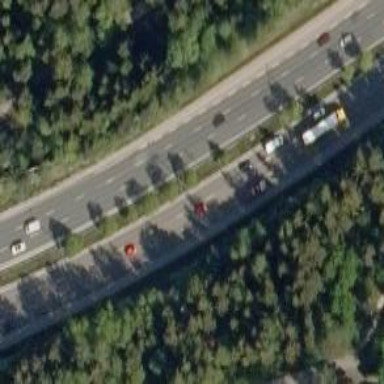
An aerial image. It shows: Asphalt road designated as trunk highway.